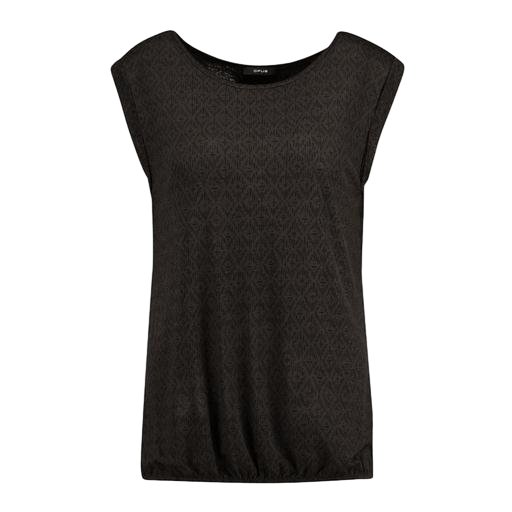
black geo-print t-shirt only macy, black printed short-sleeve top only macy, black plus size printed t-shirt only macy, white background